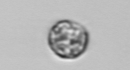
Label: coccolithophorid